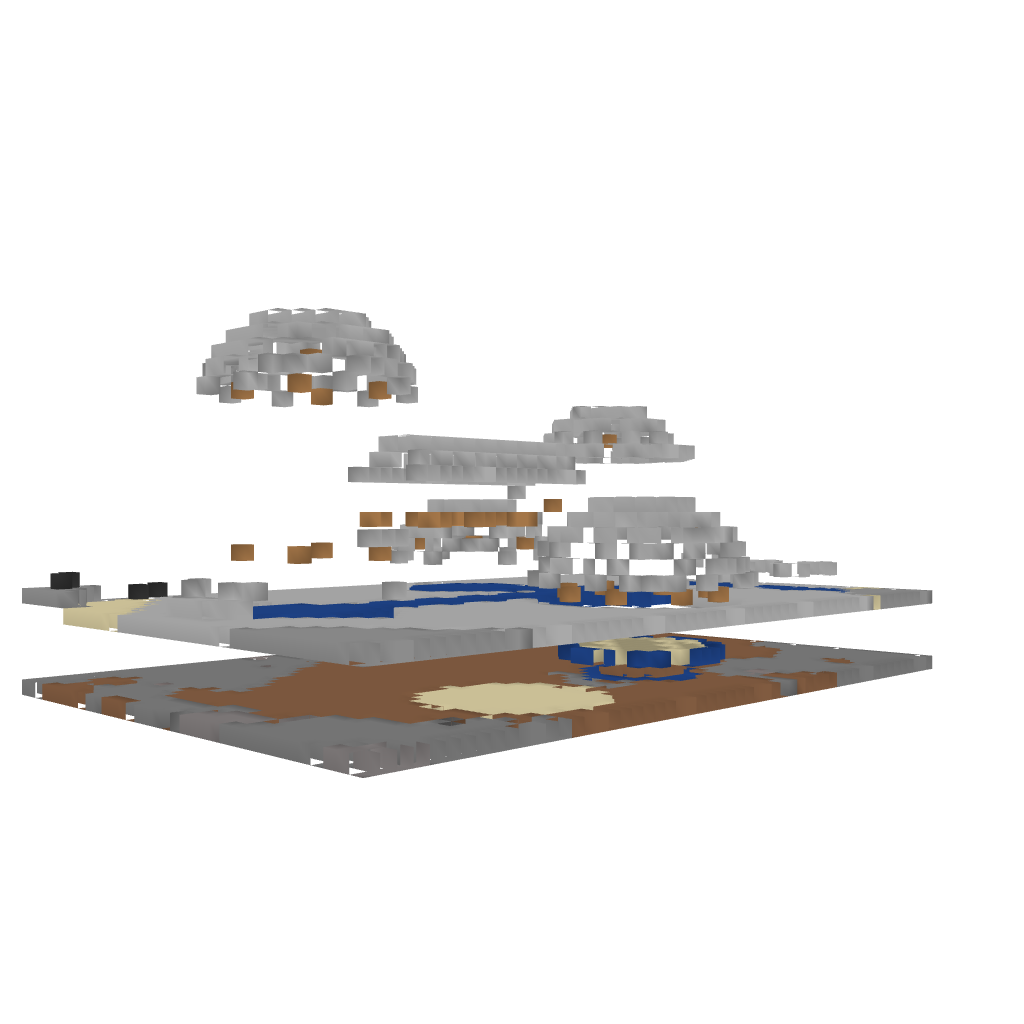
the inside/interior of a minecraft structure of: Water Palace